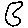
Label: moon